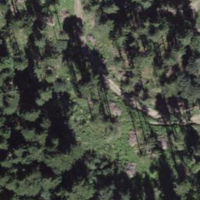
EUNIS habitat code: 43
Species observed at this site:
Adenostyles alpina